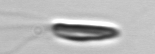
Label: Chrysochromulina